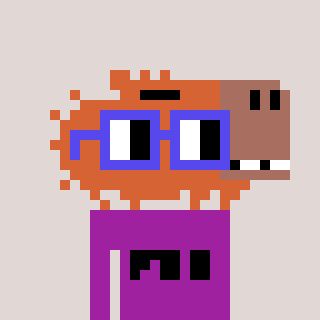
a pixel art character with square blue glasses, a capybara-shaped head and a magenta-colored body on a warm background